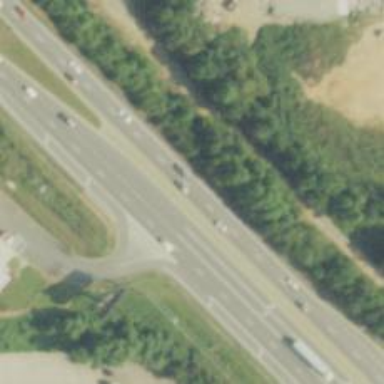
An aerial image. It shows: Expressway with asphalt surface and classified as primary highway.